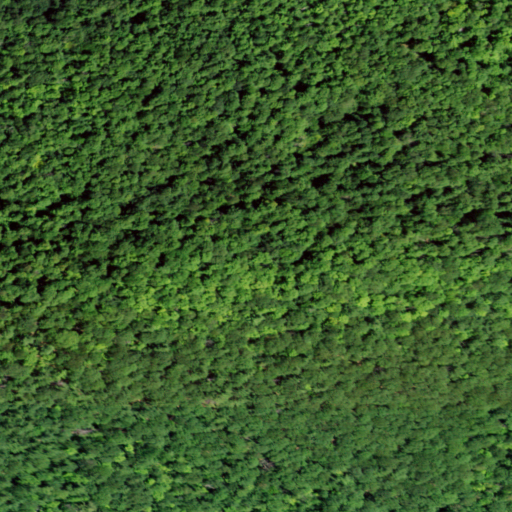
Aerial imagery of mountain in New York named Shingle Mountain containing deciduous forest and mixed forest